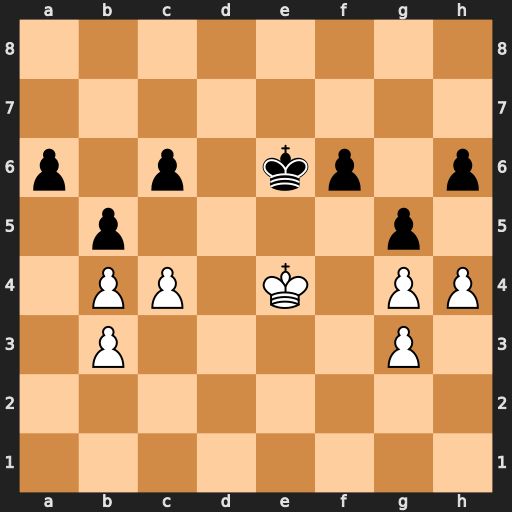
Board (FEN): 8/8/p1p1kp1p/1p4p1/1PP1K1PP/1P4P1/8/8
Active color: w
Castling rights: -
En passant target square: -
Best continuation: c5 Ke7 Kf5 Kf7 h5 Ke7 Kg6